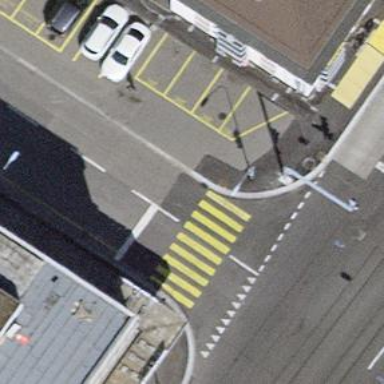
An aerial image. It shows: Road with traffic signals and zebra crossing with zebra markings.